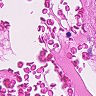
Metastatic tissue present: no